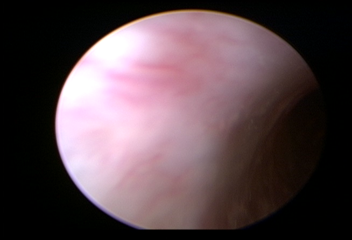
Modality: WLC
Class: Normal mucosa
Bladder cancer association: No